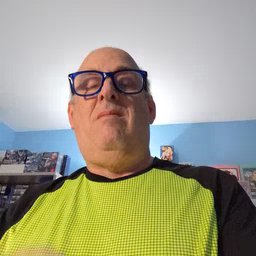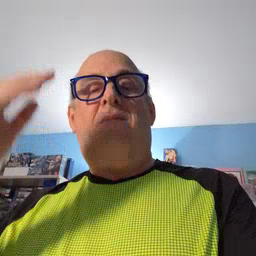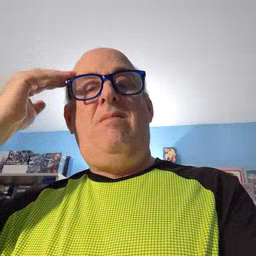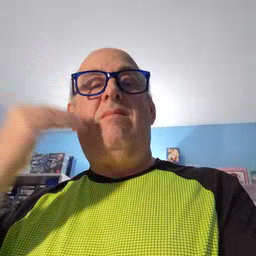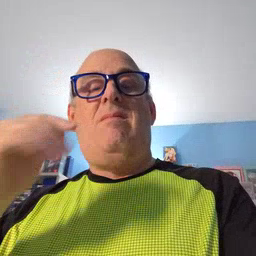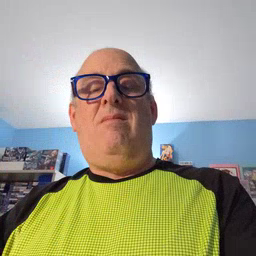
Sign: head